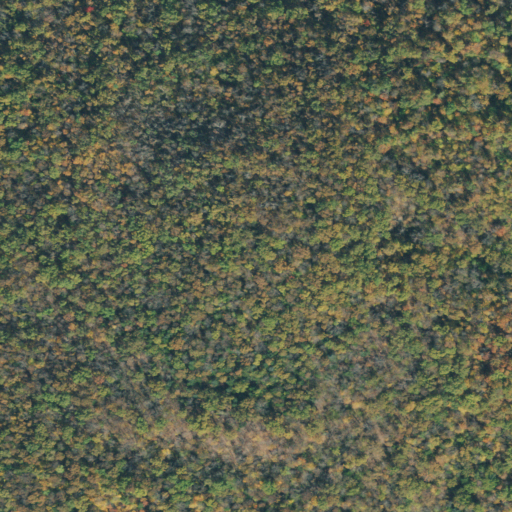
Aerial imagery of mountain in Tennessee named High Knob containing only deciduous forest